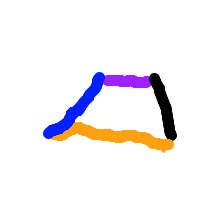
Shape: trapezoid